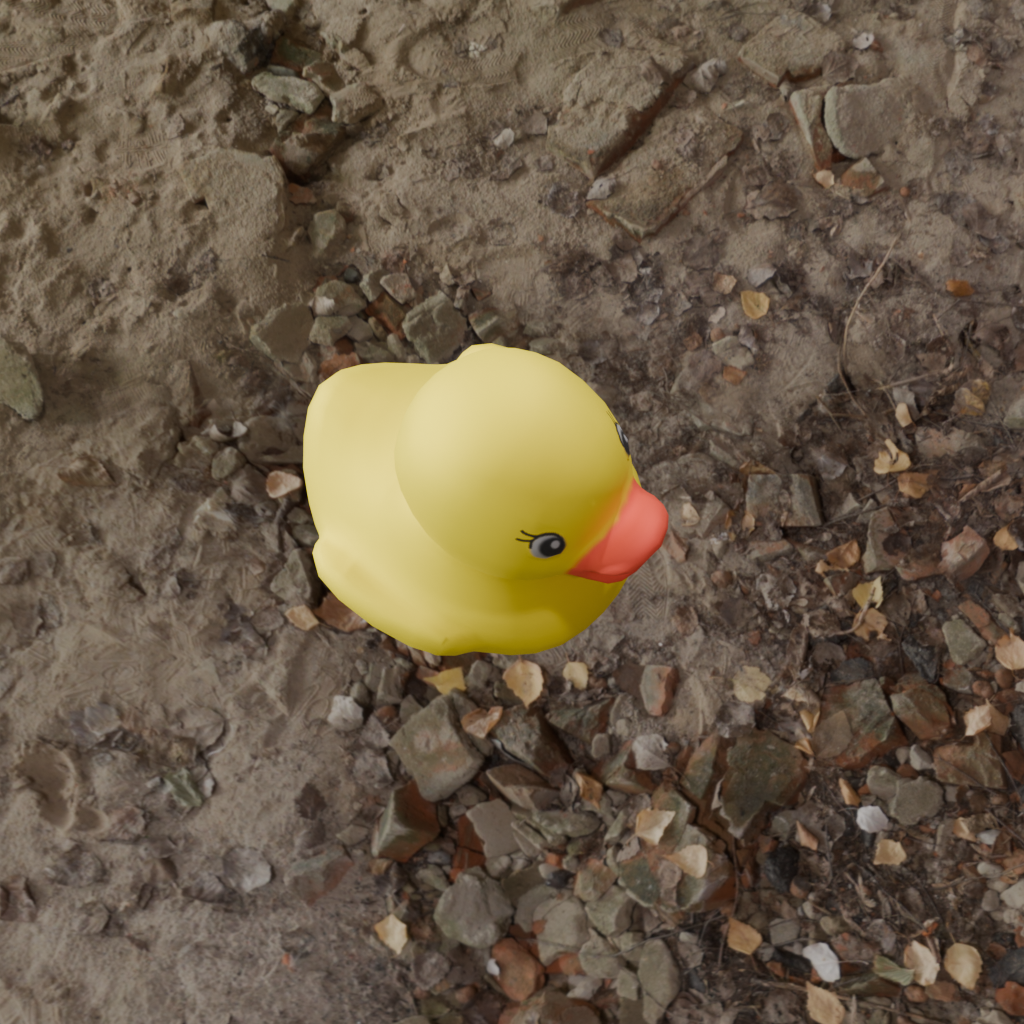
an image of a yellow rubber duck seen from <front_right_top> in an interior of an abandoned industrial building.